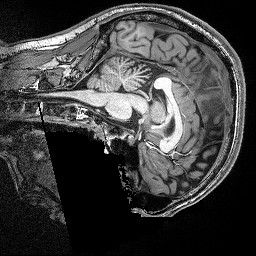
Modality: T1w
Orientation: sagittal
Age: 21
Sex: male